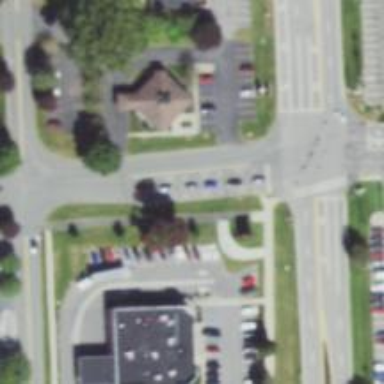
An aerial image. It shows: Service road with asphalt surface and sidewalk on the left.